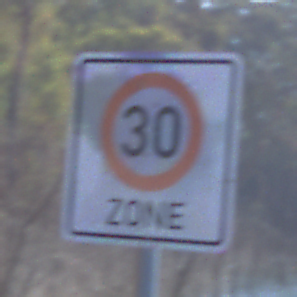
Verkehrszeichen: BeginnZone30
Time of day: MorningAfternoon
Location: Outdoor (Nature)
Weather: Clear
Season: NotSpecified
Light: Natural